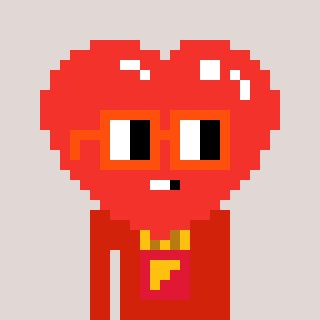
a pixel art character with square orange glasses, a heart-shaped head and a red-colored body on a warm background